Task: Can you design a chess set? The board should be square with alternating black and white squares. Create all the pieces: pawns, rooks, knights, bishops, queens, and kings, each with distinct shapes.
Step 496:
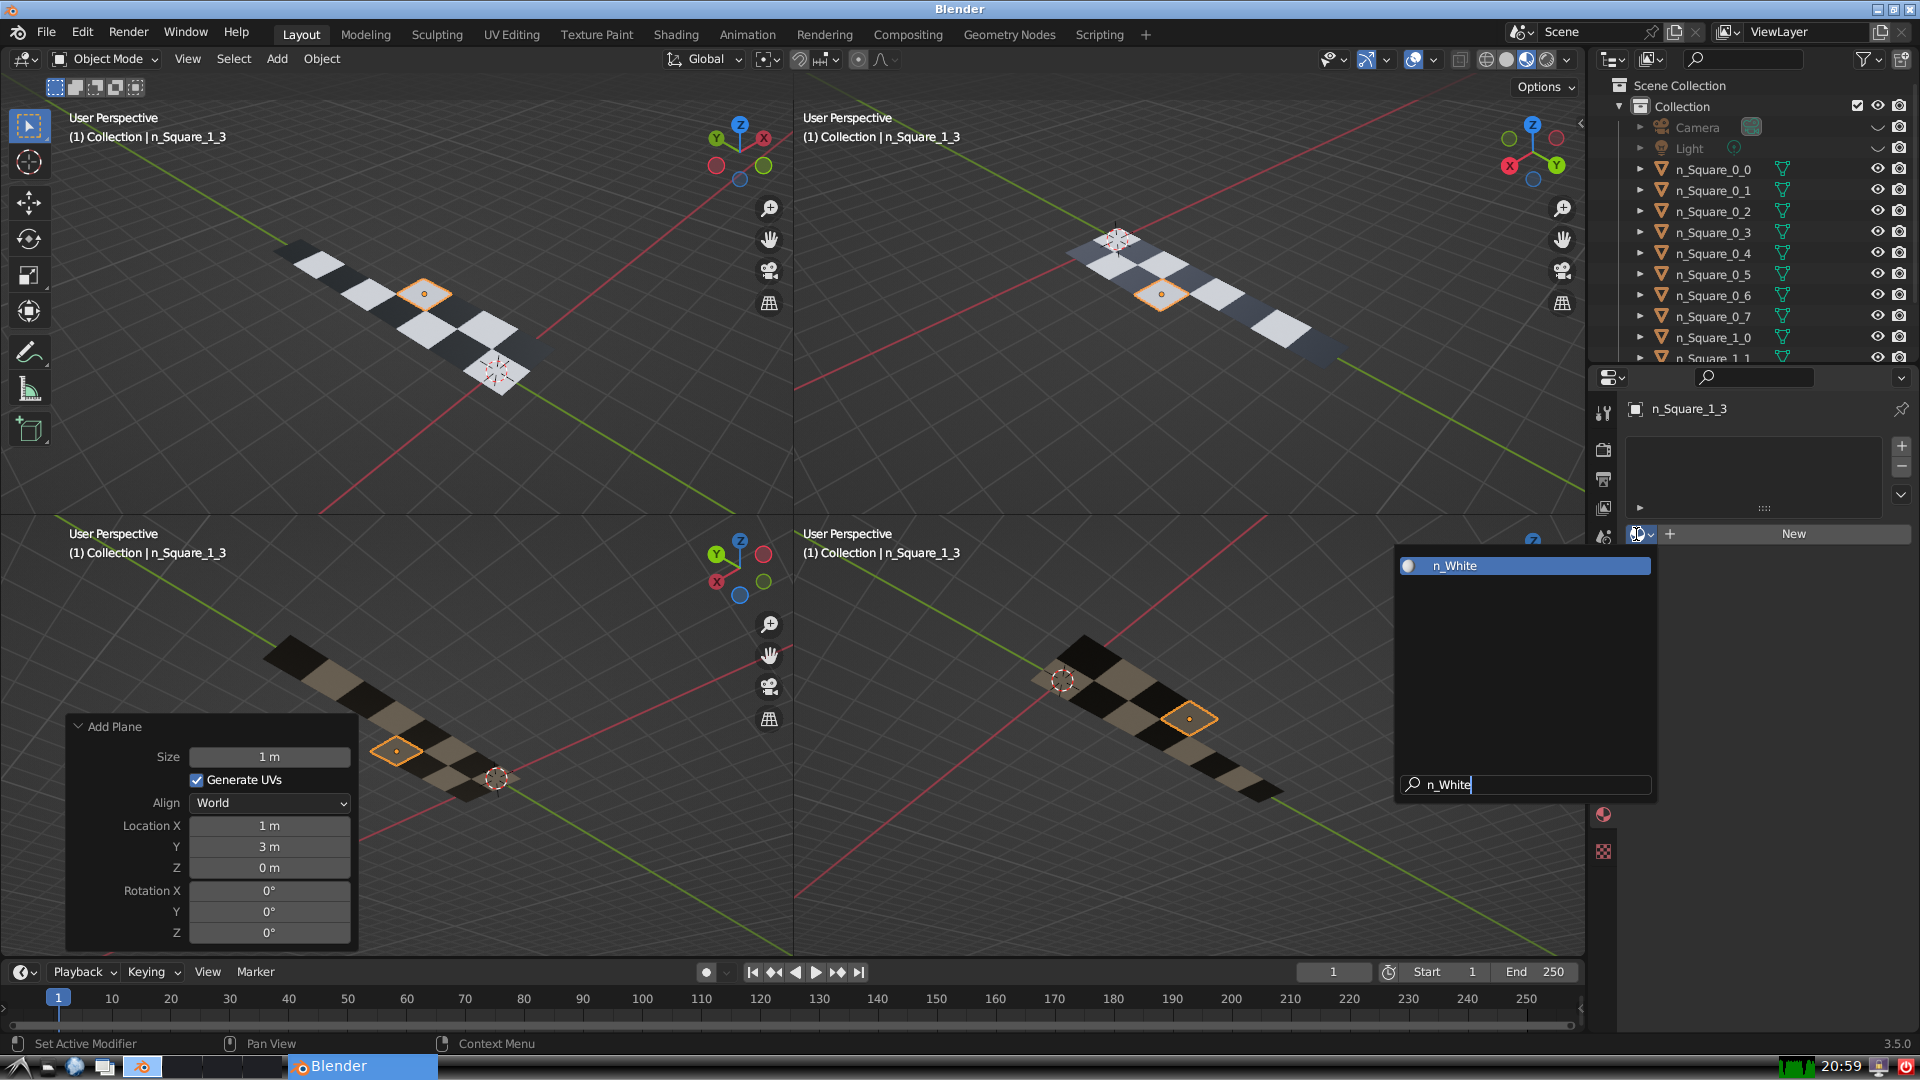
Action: {"key_press": ['Return']}